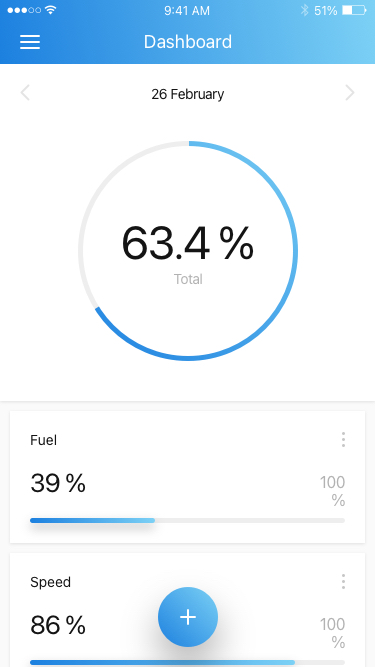
Text in this UI design:
100 %
86 %
Speed
100 %
39 %
Fuel
63.4 %
Total
26 February
Dashboard